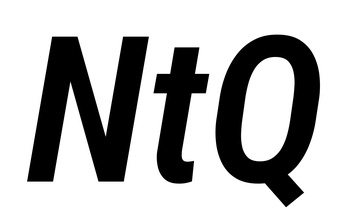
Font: Roboto-Italic_Condensed_SemiBold_Italic